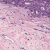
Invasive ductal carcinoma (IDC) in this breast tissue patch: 0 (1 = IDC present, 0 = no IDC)